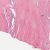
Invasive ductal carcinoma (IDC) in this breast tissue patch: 0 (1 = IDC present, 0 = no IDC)